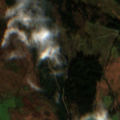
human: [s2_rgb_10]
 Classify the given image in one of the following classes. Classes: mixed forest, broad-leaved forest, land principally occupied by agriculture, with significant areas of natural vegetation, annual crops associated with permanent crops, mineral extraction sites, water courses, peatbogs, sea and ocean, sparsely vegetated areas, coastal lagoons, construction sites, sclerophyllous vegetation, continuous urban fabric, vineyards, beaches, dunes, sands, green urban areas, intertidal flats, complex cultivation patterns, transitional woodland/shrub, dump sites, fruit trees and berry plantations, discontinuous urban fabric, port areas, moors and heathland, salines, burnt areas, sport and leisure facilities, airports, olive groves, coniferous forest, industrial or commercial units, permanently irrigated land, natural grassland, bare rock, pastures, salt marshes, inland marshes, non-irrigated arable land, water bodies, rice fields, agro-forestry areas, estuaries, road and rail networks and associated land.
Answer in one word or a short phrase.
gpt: pastures, coniferous forest, moors and heathland, transitional woodland/shrub, peatbogs